Question: I am using this to post on Google Plus from Android.
'''
Intent shareIntent = new PlusShare.Builder(this)
.setText(tripDetails)
.setType("text/plain")
.setContentDeepLinkId(
"RideShare-Post",
"Ride Share Buddy",
"Find the people around you to share your trip and save money. Chat with them and choose your best trip partner.",
Uri.parse("http://ridesharebuddy.com/ride_images/icon200.png"))
.setContentUrl(Uri.parse("http://ridesharebuddy.com"))
.getIntent();
startActivityForResult(shareIntent, GOOGLE_PLUS_POST);
'''
This is posting something like this.

I haven't specified this image's path. Still it's displaying from our server. Can I specify path for this image?
It displays proper image specified in DeepLinkId if I don't use contentUrl to set link. But I need to have link as well as proper image for this. How I can do this?
I tried with this as answered by @demand
'''
<meta content="http://www.ridesharebuddy.com/ride_images/logo.png" itemprop="thumbnailUrl" property="og:image">
'''
Still It's not displaying proper image. It still displays same.
Please guide me to correct path.
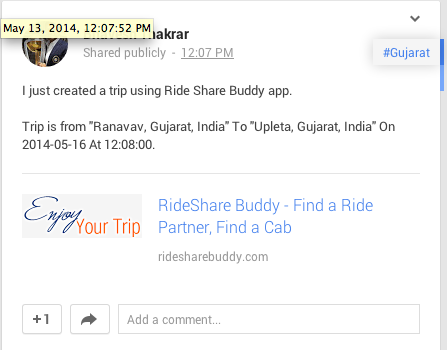
Answer: Google get image from url, which you posted. You can't post your own image as I know. To add image for your url you need to add image into page which you linked. Google supports opengraph and schema.org. Look at the answer from google here: <URL>
UPDATE:
I mean you can't set this image from your app. You must do it on your server. For example on cnn site you can find this code in html: '<meta content="http://i2.cdn.turner.com/cnn/dam/assets/<PHONE>-pkg-nima-elbagir-abducted-girls-<PHONE>-story-top.jpg" itemprop="thumbnailUrl" property="og:image">'
on this page
<URL>
When you share link on google plus (or Facebook), google go to your link and try to fetch this meta. If it found, google will add it to your post. How to describe it on your own website you can find on the link above.